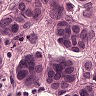
Metastatic tissue present: yes